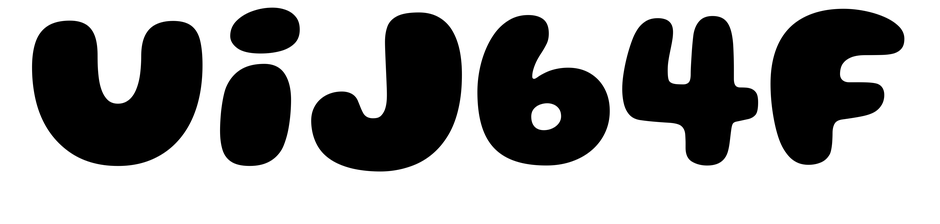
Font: Gluten_ExtraBold